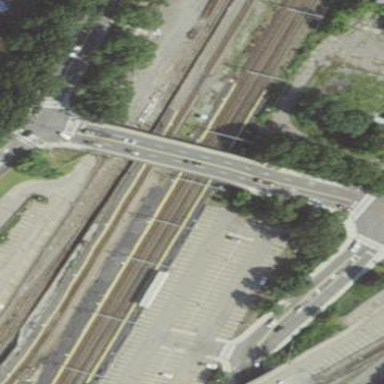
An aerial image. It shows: Platform for public transport at railway station.